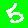
Digit: 5